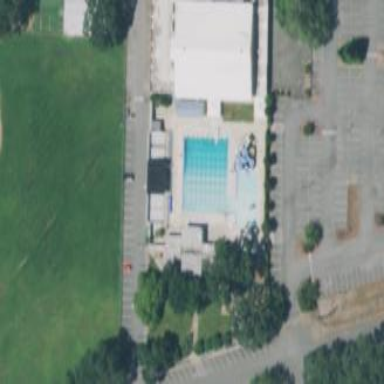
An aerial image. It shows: Sports centre focused on swimming activities.